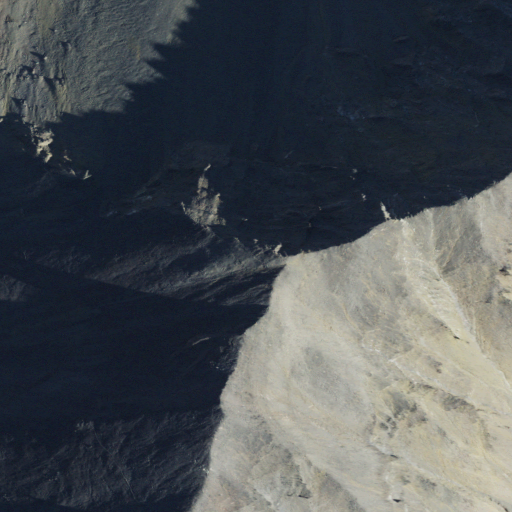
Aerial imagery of mountain in Idaho named Castle Peak containing shrub, evergreen forest, barren land, grassland, and snow